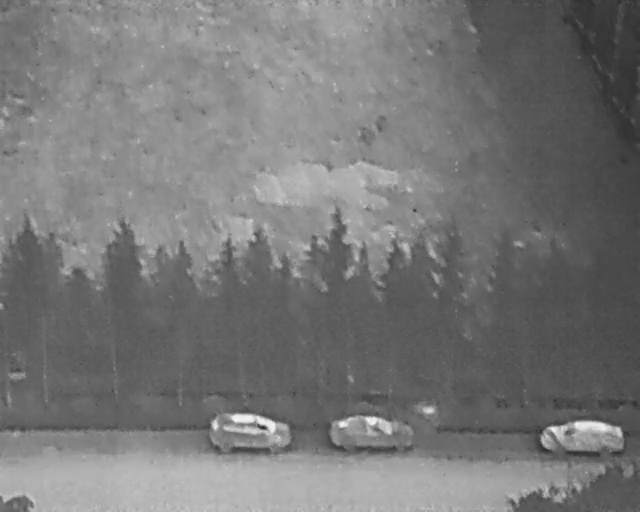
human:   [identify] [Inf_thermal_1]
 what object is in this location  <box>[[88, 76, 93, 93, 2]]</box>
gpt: <ref>1 medium car at the bottom right</ref>